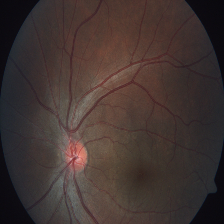
Diabetic retinopathy grade: Severe